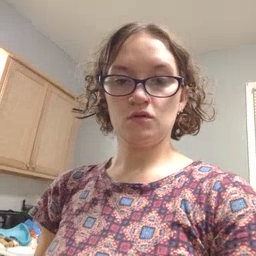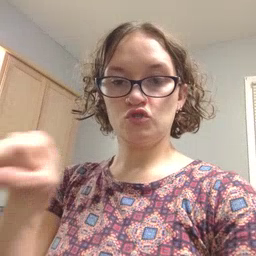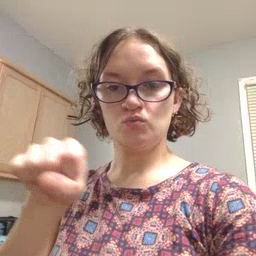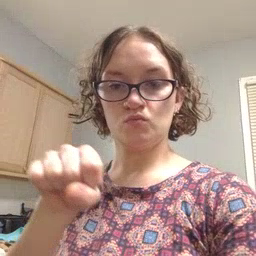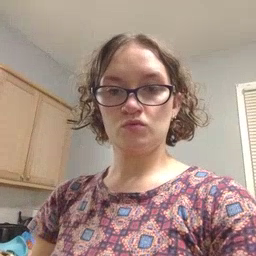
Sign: shoe